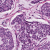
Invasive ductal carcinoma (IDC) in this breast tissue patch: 1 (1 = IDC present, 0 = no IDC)